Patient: sex M, age 58
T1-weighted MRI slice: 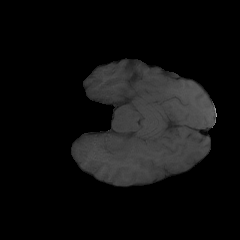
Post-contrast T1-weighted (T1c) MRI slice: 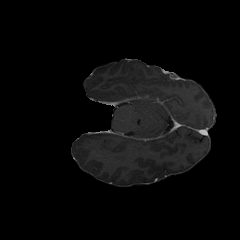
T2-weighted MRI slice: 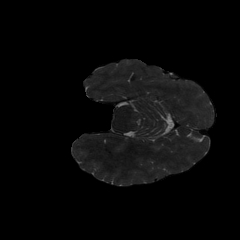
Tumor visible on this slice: no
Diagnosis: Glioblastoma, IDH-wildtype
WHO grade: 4